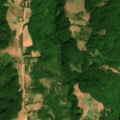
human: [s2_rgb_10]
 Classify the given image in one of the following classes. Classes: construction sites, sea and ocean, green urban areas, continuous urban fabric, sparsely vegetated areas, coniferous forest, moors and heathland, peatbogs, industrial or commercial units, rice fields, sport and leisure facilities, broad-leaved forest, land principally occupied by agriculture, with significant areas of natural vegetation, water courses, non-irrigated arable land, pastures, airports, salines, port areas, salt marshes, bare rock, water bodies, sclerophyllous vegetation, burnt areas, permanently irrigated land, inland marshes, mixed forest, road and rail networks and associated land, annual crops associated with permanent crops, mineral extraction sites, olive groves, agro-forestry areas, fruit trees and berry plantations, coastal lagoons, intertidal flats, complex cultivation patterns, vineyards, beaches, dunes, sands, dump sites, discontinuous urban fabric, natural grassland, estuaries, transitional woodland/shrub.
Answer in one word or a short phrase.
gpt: complex cultivation patterns, land principally occupied by agriculture, with significant areas of natural vegetation, broad-leaved forest, transitional woodland/shrub